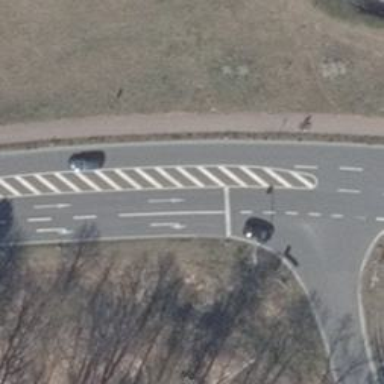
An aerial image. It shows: Secondary road with asphalt surface.